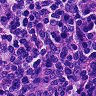
Metastatic tissue present: yes